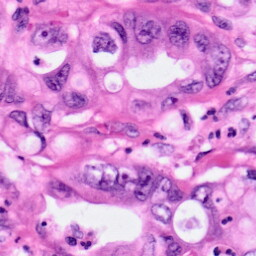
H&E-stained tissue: Pancreatic